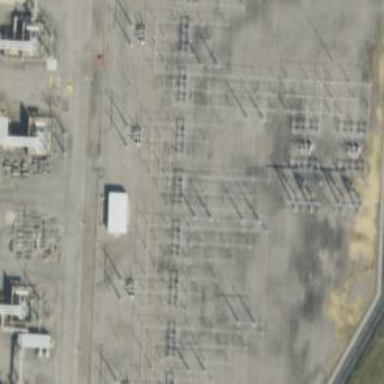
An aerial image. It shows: Switch for power supply.